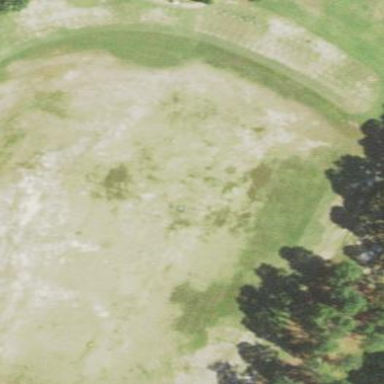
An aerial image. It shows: Grassy area designated as golf driving range pitch.